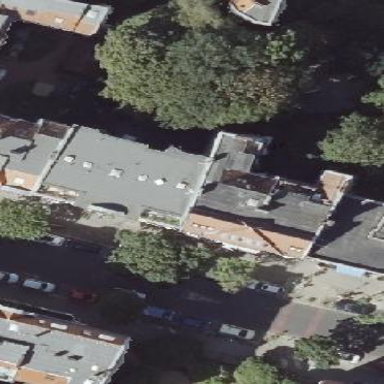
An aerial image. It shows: Unique apartment building with double saltbox roof shape.